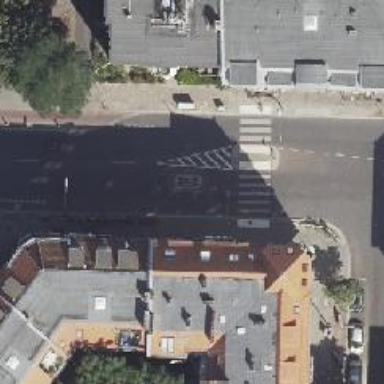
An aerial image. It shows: Uncontrolled zebra crossing with central island. The crossing is marked with zebra stripes.